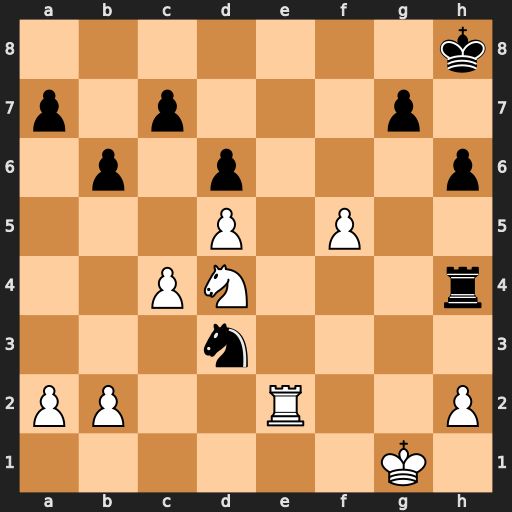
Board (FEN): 7k/p1p3p1/1p1p3p/3P1P2/2PN3r/3n4/PP2R2P/6K1
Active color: w
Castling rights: -
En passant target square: -
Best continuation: Re8+ Kh7 Ne6 Rg4+ Kf1